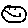
Label: smiley face